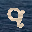
Label: 9